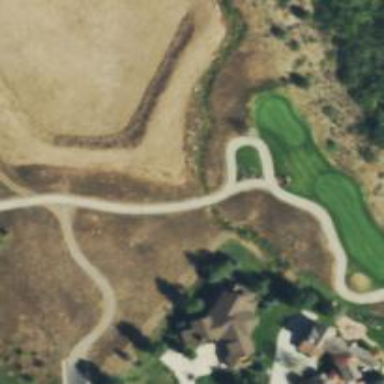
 known as golf cart path. It is intended for easy navigation for golf carts."